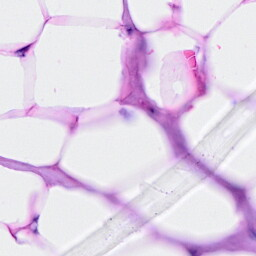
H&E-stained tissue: Breast